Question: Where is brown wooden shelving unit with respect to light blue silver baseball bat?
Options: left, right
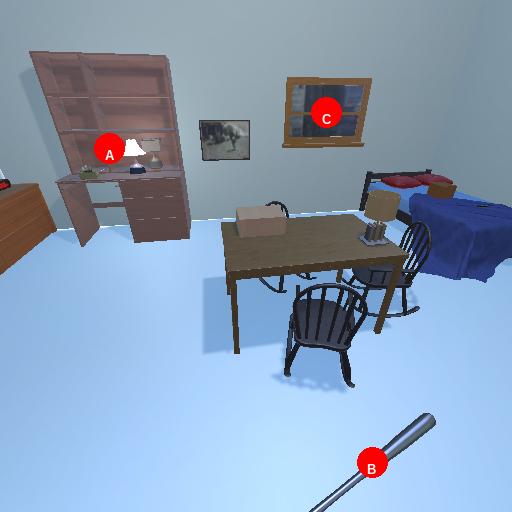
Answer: left